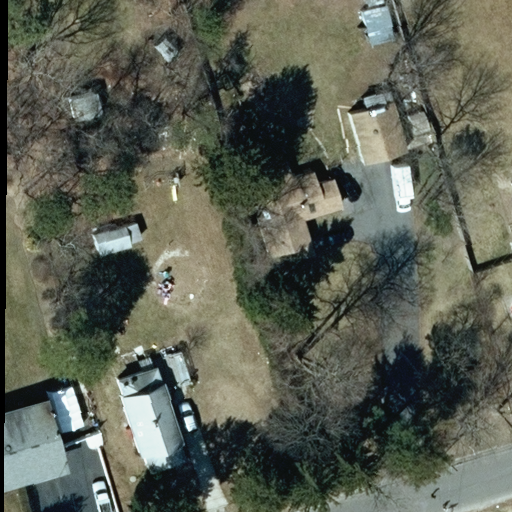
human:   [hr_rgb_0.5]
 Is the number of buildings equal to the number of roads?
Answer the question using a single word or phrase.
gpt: no

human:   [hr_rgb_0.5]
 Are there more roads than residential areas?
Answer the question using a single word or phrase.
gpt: no

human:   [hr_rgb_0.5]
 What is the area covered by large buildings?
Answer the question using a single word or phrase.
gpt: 0m2

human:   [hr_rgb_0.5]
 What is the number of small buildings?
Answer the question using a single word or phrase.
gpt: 2

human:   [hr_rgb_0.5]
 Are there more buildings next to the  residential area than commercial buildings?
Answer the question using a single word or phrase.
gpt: yes

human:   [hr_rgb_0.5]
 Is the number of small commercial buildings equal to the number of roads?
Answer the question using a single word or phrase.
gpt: no

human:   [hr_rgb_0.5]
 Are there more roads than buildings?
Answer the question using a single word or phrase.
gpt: no

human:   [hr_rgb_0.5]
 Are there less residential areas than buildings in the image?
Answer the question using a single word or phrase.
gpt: yes

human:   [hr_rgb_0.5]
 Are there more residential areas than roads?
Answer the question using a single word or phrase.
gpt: no

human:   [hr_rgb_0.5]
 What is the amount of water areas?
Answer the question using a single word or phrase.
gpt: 0

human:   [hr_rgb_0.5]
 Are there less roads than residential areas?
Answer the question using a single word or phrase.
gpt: no

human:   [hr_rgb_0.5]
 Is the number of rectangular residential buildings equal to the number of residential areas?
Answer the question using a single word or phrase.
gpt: no

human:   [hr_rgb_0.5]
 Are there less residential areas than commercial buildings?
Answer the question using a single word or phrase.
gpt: no

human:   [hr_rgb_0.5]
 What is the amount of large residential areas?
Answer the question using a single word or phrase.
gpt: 1

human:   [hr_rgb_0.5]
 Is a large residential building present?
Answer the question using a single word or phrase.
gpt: no

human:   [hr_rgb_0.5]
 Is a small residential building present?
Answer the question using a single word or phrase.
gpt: no

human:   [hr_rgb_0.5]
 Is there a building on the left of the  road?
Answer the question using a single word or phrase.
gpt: yes

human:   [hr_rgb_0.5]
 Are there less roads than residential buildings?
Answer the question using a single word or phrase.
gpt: yes

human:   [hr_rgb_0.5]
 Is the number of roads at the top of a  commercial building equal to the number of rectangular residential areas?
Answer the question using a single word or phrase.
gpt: no

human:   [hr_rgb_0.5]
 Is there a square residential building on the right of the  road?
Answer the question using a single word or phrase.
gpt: no

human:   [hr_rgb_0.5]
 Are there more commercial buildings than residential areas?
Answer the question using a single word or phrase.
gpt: no

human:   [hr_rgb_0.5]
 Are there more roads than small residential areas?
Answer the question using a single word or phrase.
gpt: yes

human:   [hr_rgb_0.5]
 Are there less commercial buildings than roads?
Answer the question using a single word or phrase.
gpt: yes

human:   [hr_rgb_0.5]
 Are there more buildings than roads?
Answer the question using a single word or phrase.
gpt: yes

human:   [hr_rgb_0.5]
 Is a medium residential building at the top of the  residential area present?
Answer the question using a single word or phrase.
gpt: no

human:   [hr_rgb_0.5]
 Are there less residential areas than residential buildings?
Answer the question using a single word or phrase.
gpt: yes

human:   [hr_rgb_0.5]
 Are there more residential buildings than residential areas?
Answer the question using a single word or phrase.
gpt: yes

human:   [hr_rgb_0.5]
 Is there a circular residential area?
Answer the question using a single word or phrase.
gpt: no

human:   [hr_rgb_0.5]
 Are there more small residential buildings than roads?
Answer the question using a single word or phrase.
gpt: no

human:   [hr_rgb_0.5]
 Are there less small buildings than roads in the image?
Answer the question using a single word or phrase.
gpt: no

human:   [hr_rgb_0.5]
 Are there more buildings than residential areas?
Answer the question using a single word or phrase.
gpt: yes

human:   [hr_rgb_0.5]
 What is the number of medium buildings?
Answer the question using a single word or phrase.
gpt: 5

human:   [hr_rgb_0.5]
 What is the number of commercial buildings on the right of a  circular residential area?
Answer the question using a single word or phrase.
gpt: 0

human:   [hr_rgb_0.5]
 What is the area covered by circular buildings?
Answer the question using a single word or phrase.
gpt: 0m2

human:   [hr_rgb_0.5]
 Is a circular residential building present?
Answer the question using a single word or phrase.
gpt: no

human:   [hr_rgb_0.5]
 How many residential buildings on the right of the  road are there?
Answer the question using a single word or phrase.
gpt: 0